Question: I am trying to implement a autocomplete places search following this article.
<URL>
I have followed all steps, and also added proper dependencies in my build.gradle file.
'''
dependencies {
compile fileTree(dir: 'libs', include: ['*.jar'])
compile 'com.android.support:appcompat-v7:21.0.3'
compile 'com.google.android.gms:play-services:6.5.87'
}
'''
Also here are the meta data section in my manifest.
'''
<meta-data
android:name="com.google.android.gms.version"
android:value="@integer/google_play_services_version" />
<meta-data
android:name="com.google.android.maps.v2.API_KEY"
android:value="@string/google_maps_key" />
'''
also I have all the required SDK components installed. Still my android studio can not resolve the part in the following imports:
'''
import com.google.android.gms.location.places.AutocompleteFilter;
import com.google.android.gms.location.places.AutocompletePrediction;
import com.google.android.gms.location.places.AutocompletePredictionBuffer;
import com.google.android.gms.location.places.Places;
'''
this is how they look as they can not find the Places part.

How can I resolve this issue? I am using SDK 19 for my app.
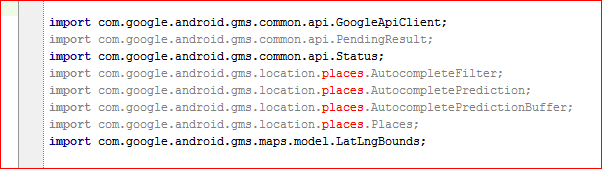
Answer: The Places API was only added in <URL>: you'll need to update your dependency to be at least '7.0.0', although the latest as of this answer is '15.0.0'.
Note in , you should use <URL> to only include the portions of Google Play services you need. In that case, you'd actually use a dependency such as
'''
implementation 'com.google.android.gms:play-services-location:15.0.0'
'''